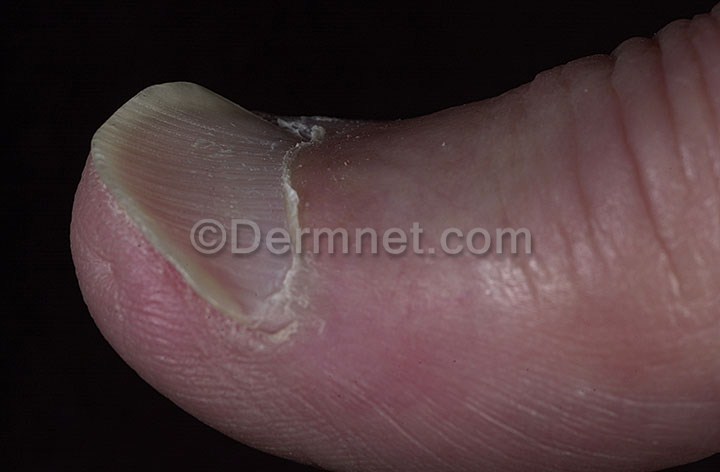
Disease: Nail Fungus and other Nail Disease